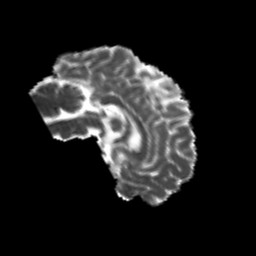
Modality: MD
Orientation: sagittal
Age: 21
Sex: female
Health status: healthy
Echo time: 0.074 s